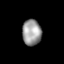
Tissue: lung
Cell type: Epithelial cells
Senescence score: 0.1829
Nuclear area (px): 486
Mean DAPI intensity: 154.389